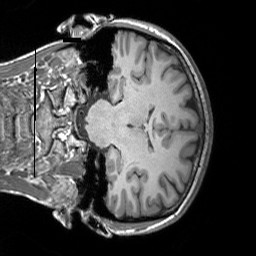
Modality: T1w
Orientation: coronal
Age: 25
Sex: female
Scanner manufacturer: siemens
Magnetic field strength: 3 T
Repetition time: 1.9 s
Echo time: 0.00252 s